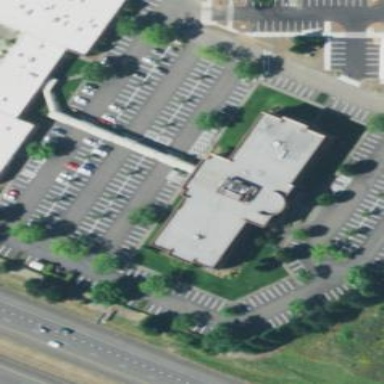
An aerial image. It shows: Building.